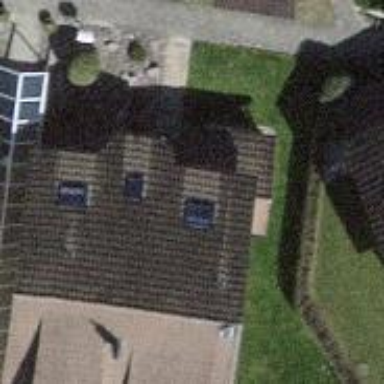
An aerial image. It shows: Residential building.